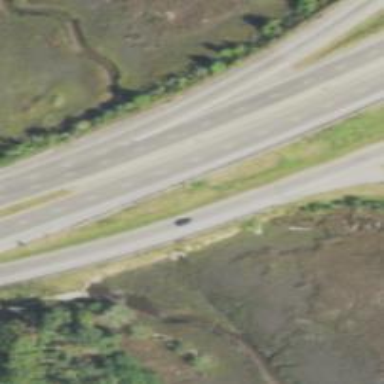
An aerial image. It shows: Trunk link highway.